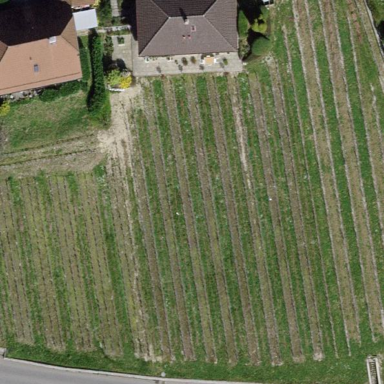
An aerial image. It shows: Vineyard with grape crops.